Question: I can't seem to embed a link into the description part of FB.ui. I tried the obvious of inserting tags but that didn't work.
'''
FB.ui({
method: 'feed',
name: 'Los Angeles, CA, United States',
caption: 'The current condition for Los Angeles is Fair.',
description: 'Temperature is 58degF.
Look at details: <a href="www.google.com">here</a>',
link: 'www.google.com',
}, function(response){});
'''
Please help!
The result below is what I'm trying to produce:

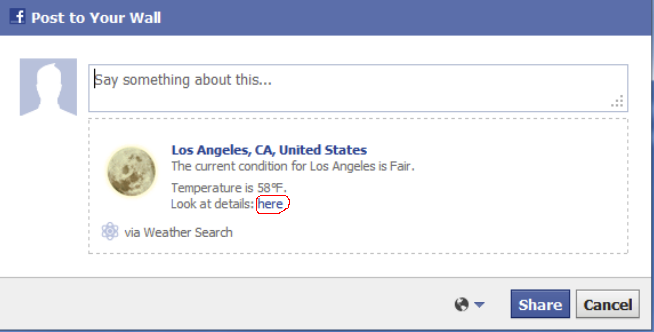
Answer: I figured it out. The answer is to pass a JSON object into the 'properties' parameter:
'''
var p = {
"Look at details": {
"text": "here",
"href": "http://www.google.com"
}
};
FB.ui({
method: 'feed',
name: 'Los Angeles, CA, United States',
caption: 'The current condition for Los Angeles is Fair.',
description: 'Temperature is 58degF.
Look at details: <a href="www.google.com">here</a>',
link: 'www.google.com',
properties: p
}, function(response){});
'''